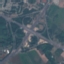
Land use / land cover: Highway